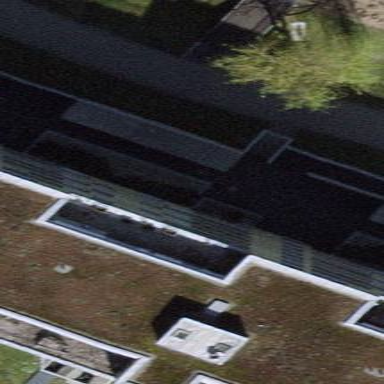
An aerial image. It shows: Modern apartments building with flat grey roof. The building is white in color.